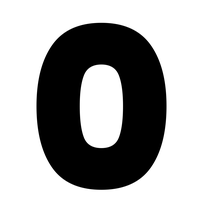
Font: Poppins-ExtraBold